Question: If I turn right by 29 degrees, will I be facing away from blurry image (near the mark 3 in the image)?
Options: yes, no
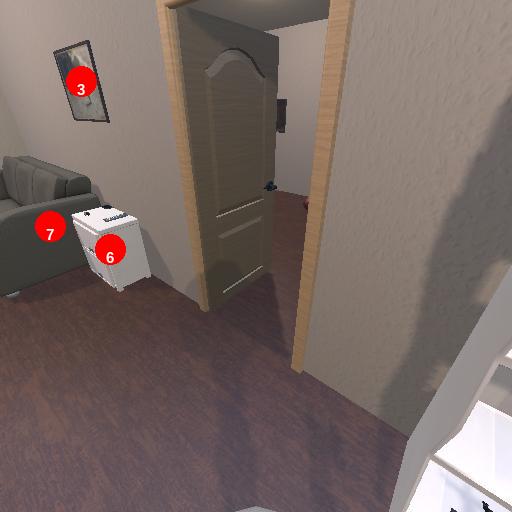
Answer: yes